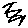
Label: zigzag